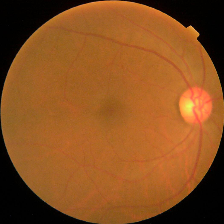
Diabetic retinopathy grade: No DR